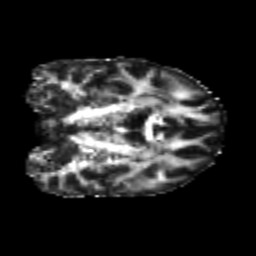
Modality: FA
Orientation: coronal
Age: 22
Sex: male
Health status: healthy
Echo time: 0.074 s